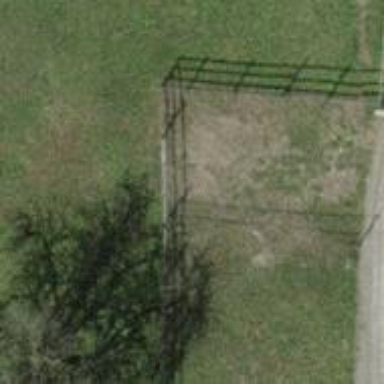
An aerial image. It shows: Gate.